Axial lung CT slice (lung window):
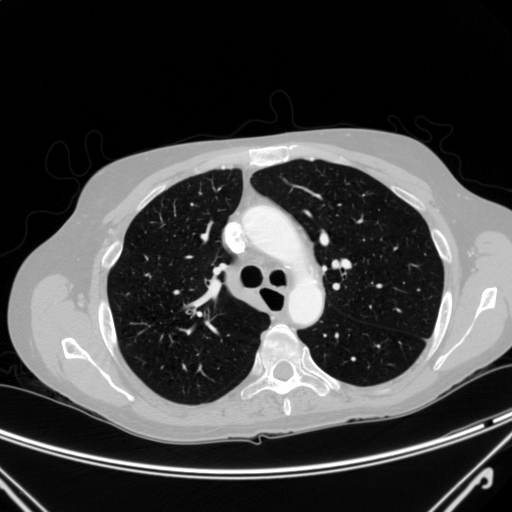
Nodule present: no